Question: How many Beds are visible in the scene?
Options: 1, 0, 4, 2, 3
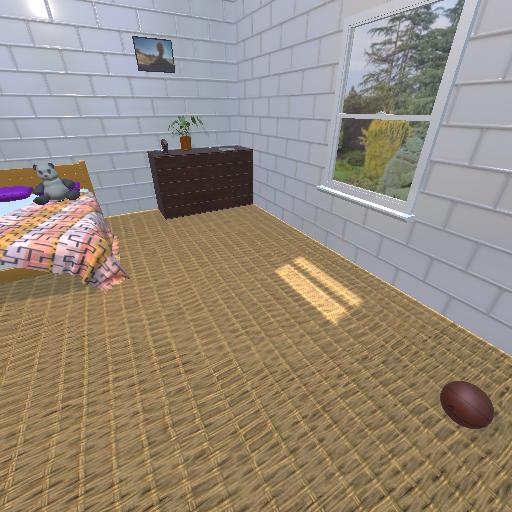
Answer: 1